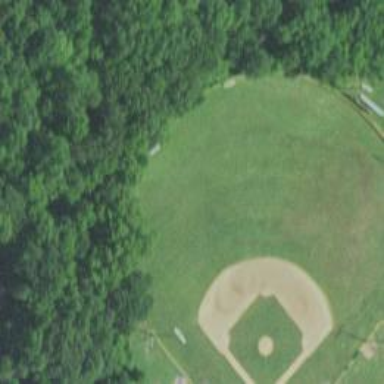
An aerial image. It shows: Baseball pitch for leisure land activities.